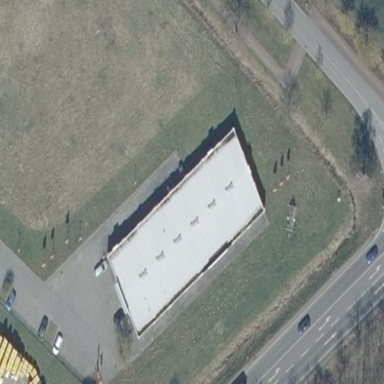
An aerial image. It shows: Fitness center building.